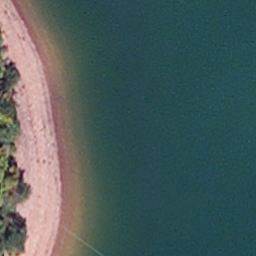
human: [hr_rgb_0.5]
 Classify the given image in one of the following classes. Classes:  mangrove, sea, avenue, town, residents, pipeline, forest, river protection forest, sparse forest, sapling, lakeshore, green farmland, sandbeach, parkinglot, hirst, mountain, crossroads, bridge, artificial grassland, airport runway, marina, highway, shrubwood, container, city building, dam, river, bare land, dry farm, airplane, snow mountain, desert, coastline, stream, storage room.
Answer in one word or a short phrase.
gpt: lakeshore